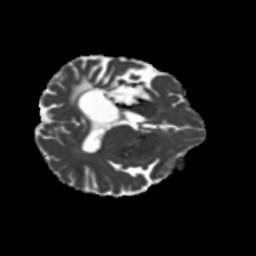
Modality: MD
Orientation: axial
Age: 31
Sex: female
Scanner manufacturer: siemens
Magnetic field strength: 3 T
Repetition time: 5.25 s
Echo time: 0.08 s